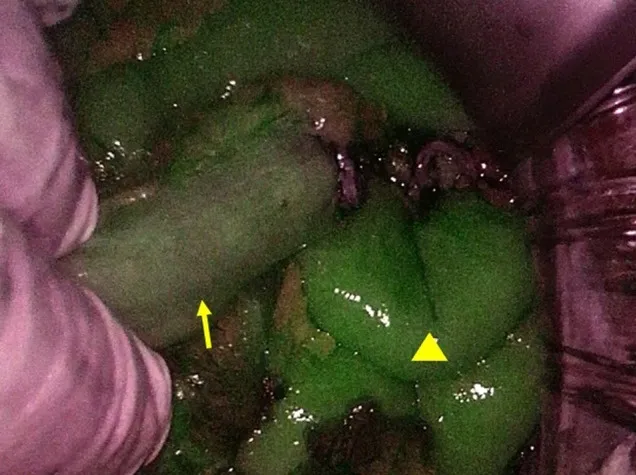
ICG fluorescence method was used to evaluate the blood flow. Compared with the ileum (arrowhead), the free sigmoid colon (arrow) had less blood flow; however, it was sufficient as a conduit.
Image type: ophthalmic_imaging (ophthalmic_angiography)